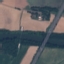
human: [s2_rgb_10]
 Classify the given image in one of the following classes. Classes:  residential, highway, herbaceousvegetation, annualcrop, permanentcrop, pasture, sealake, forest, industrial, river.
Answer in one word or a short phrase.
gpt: Highway